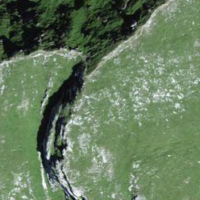
EUNIS habitat code: 23
Species observed at this site:
Aster alpinus
Dryas octopetala